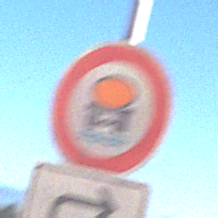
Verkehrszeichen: VerbotFahrzeugeWassergefaehrdenderLadung
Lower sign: RichtungsangabeDurchPfeile5
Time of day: MorningAfternoon
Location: Outdoor (RoadRail)
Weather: Clear
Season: NotSpecified
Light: Natural